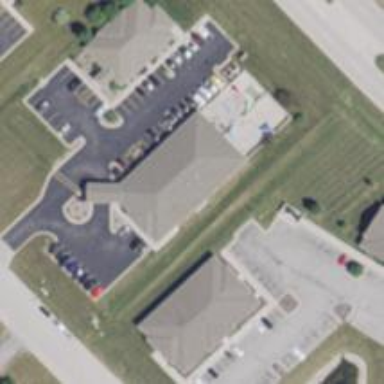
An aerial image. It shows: Veterinary facility.